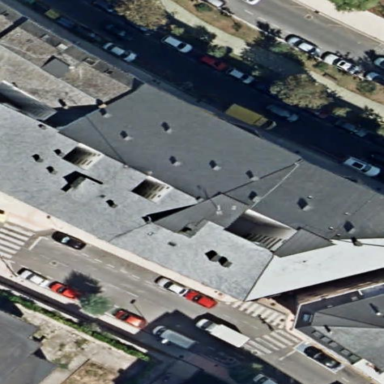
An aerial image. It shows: Residential building with double saltbox roof shape.